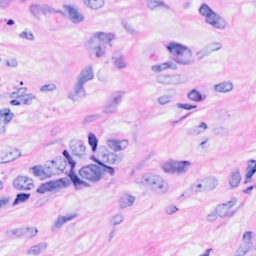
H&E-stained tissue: Breast